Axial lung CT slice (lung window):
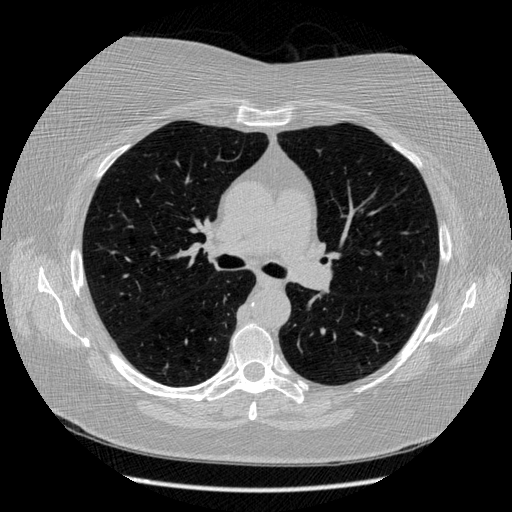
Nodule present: no